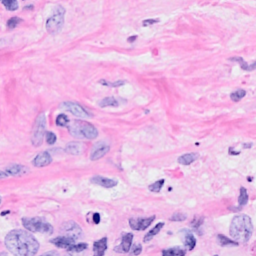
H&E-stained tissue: Breast